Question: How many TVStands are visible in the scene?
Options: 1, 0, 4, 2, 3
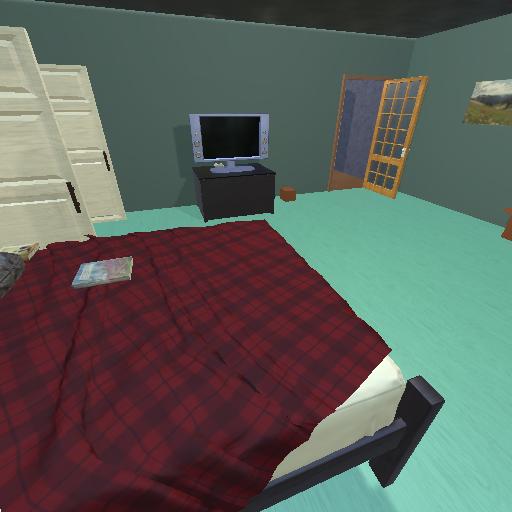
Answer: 1